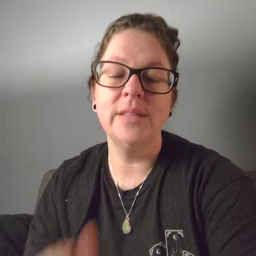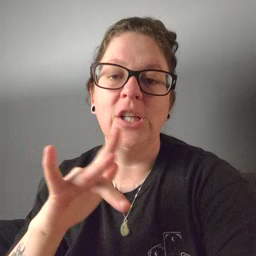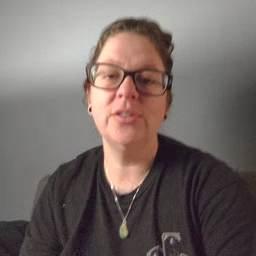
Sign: touch